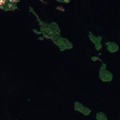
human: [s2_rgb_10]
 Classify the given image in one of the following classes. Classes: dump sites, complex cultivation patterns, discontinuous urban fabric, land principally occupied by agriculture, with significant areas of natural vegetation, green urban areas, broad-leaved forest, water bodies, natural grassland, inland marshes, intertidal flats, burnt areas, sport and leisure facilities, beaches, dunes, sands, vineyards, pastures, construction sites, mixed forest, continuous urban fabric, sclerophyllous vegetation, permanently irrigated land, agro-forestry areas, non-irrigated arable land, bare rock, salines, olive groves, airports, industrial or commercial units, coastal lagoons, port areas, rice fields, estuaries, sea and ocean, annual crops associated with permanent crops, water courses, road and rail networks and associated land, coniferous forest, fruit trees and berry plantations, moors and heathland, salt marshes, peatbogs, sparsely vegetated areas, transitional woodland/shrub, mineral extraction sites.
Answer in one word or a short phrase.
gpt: mixed forest, water bodies